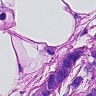
Metastatic tissue present: yes